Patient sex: F
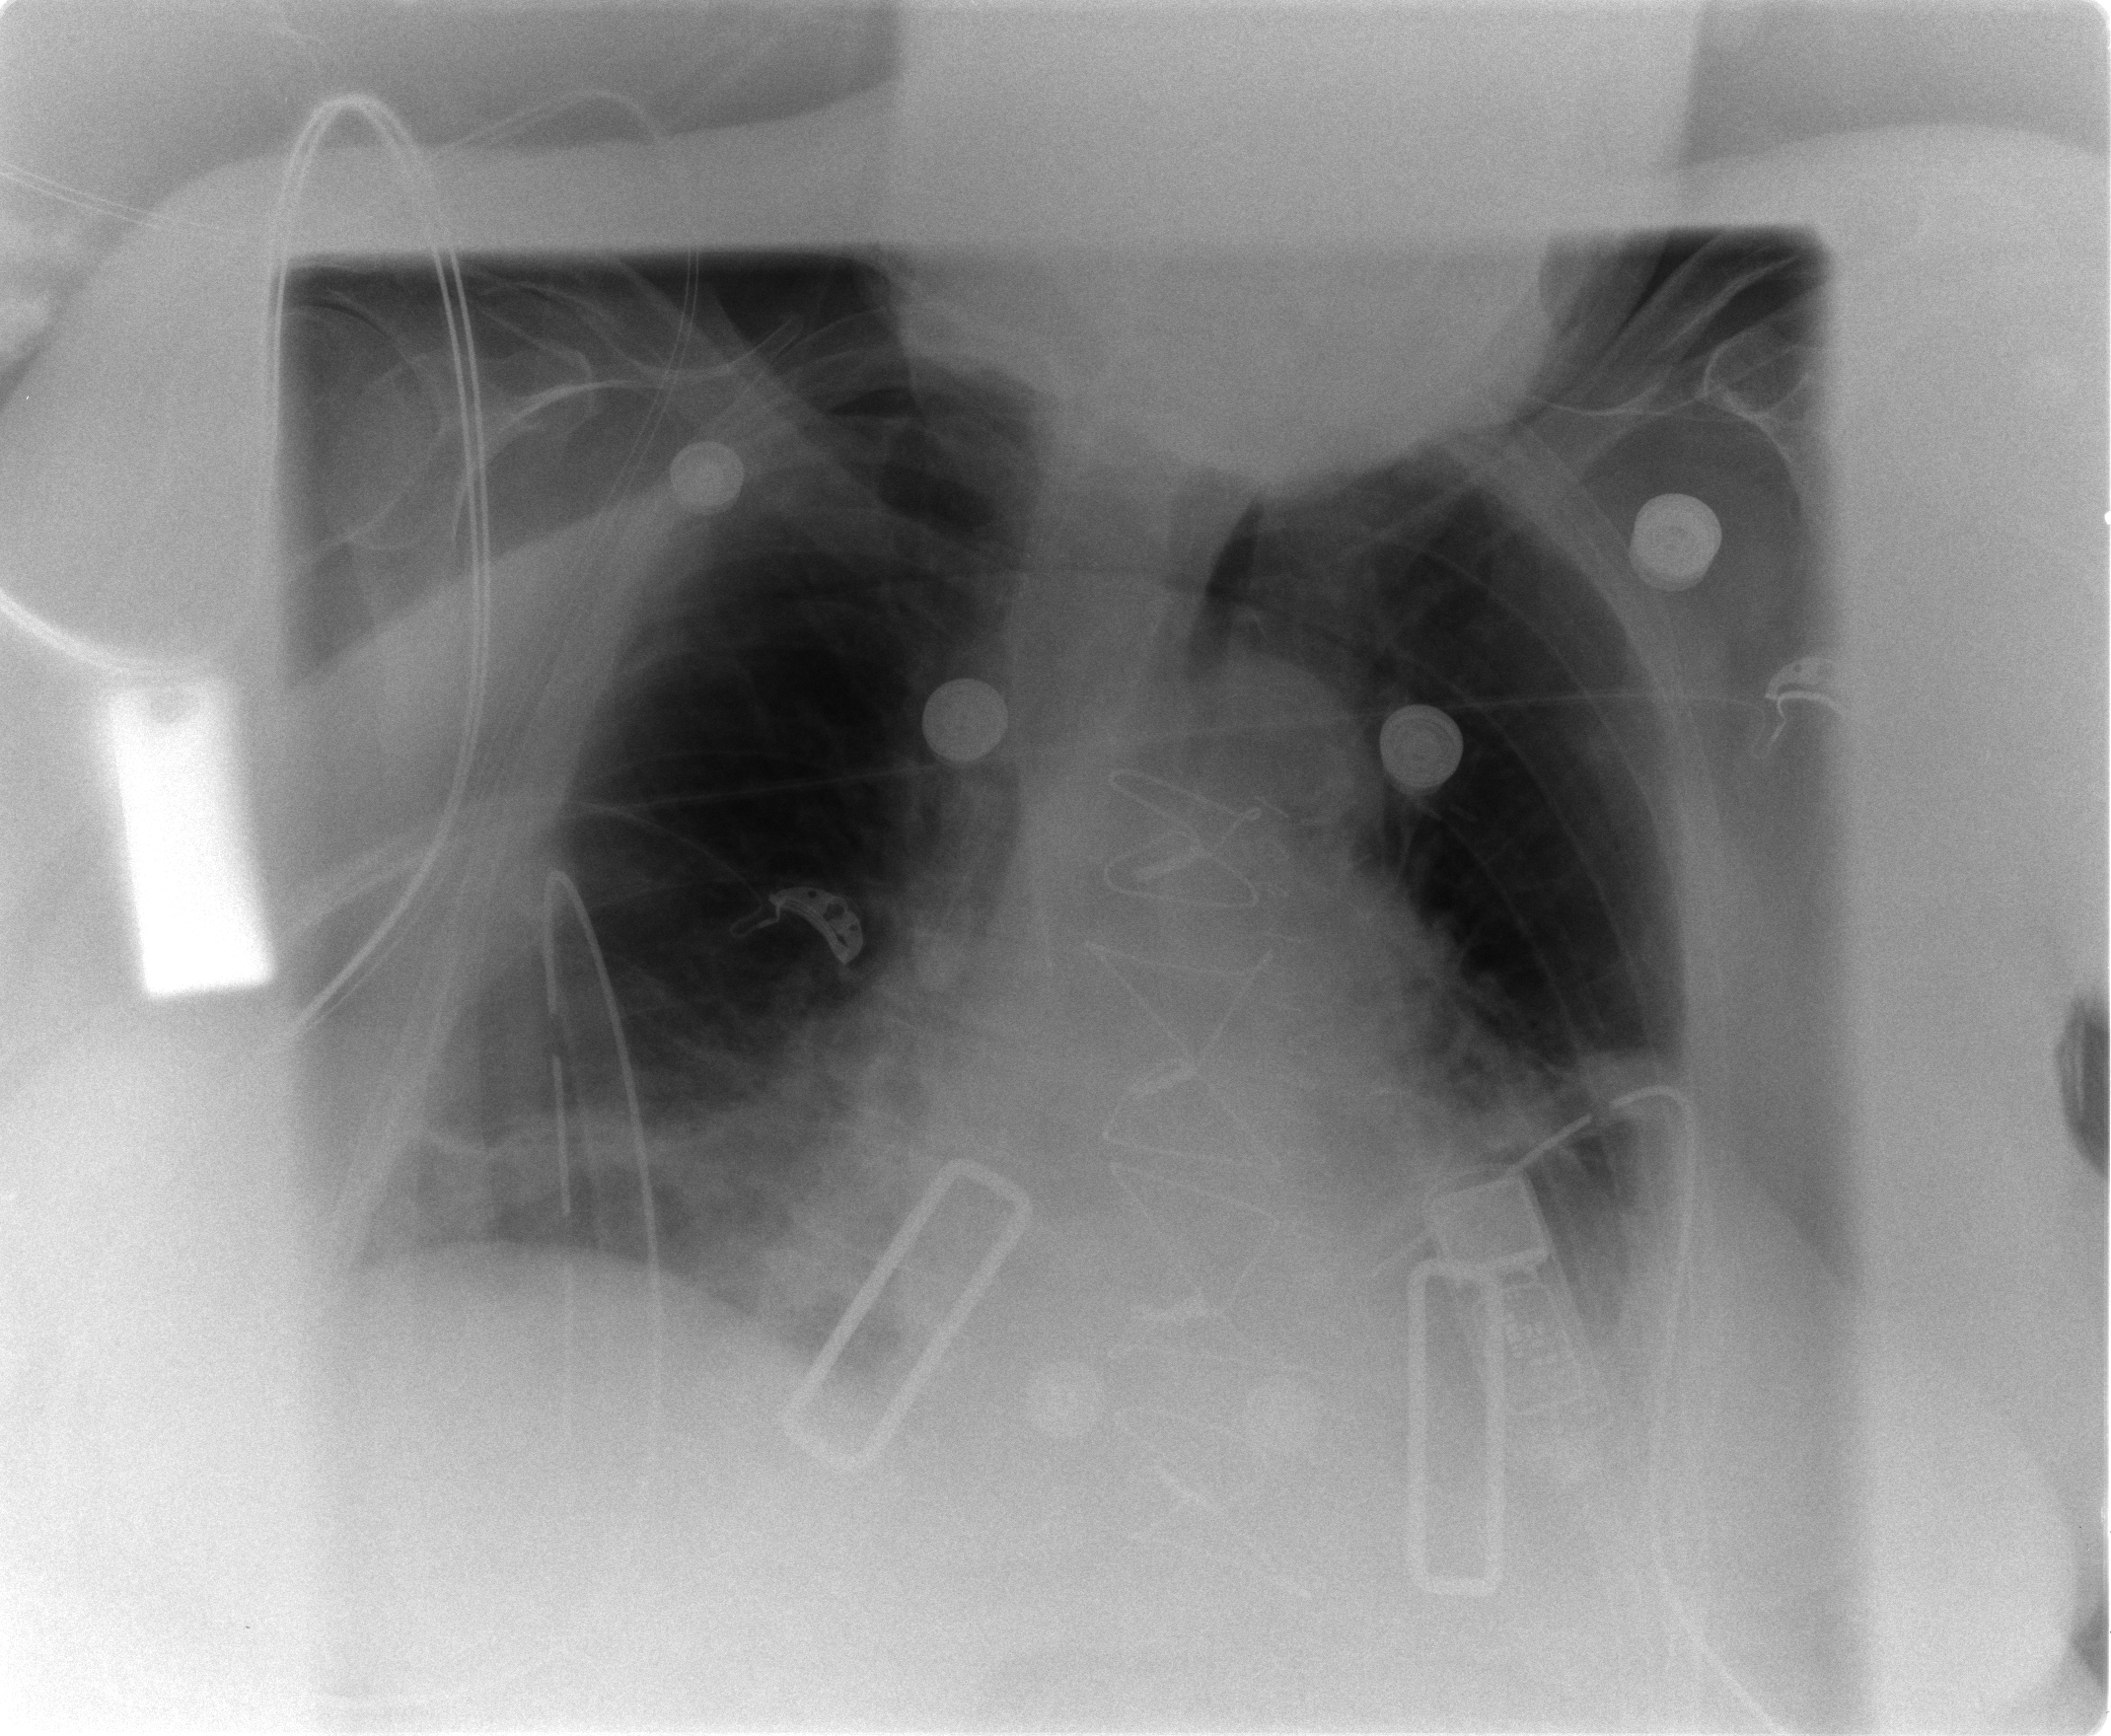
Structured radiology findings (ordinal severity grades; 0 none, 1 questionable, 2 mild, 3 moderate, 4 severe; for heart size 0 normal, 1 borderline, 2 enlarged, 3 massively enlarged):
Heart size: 2
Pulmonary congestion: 0
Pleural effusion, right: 2
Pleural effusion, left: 2
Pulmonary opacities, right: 0
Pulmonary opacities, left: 0
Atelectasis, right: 2
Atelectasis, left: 2